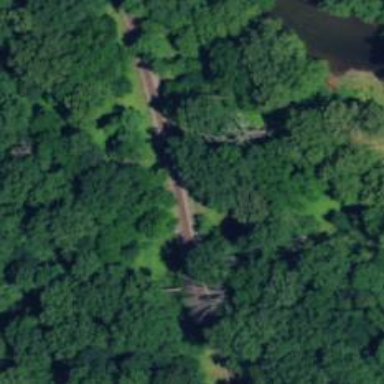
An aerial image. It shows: Railway track on arch bridge with trestle structure.